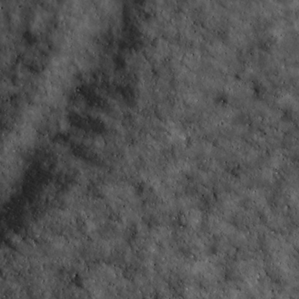
Label: non_frost